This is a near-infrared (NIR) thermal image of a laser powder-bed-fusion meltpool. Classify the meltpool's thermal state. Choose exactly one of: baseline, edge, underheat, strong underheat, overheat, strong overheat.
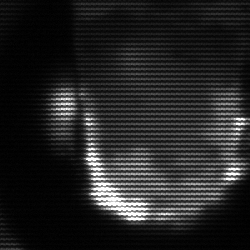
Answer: baseline